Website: slack
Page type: stored-credit-cards
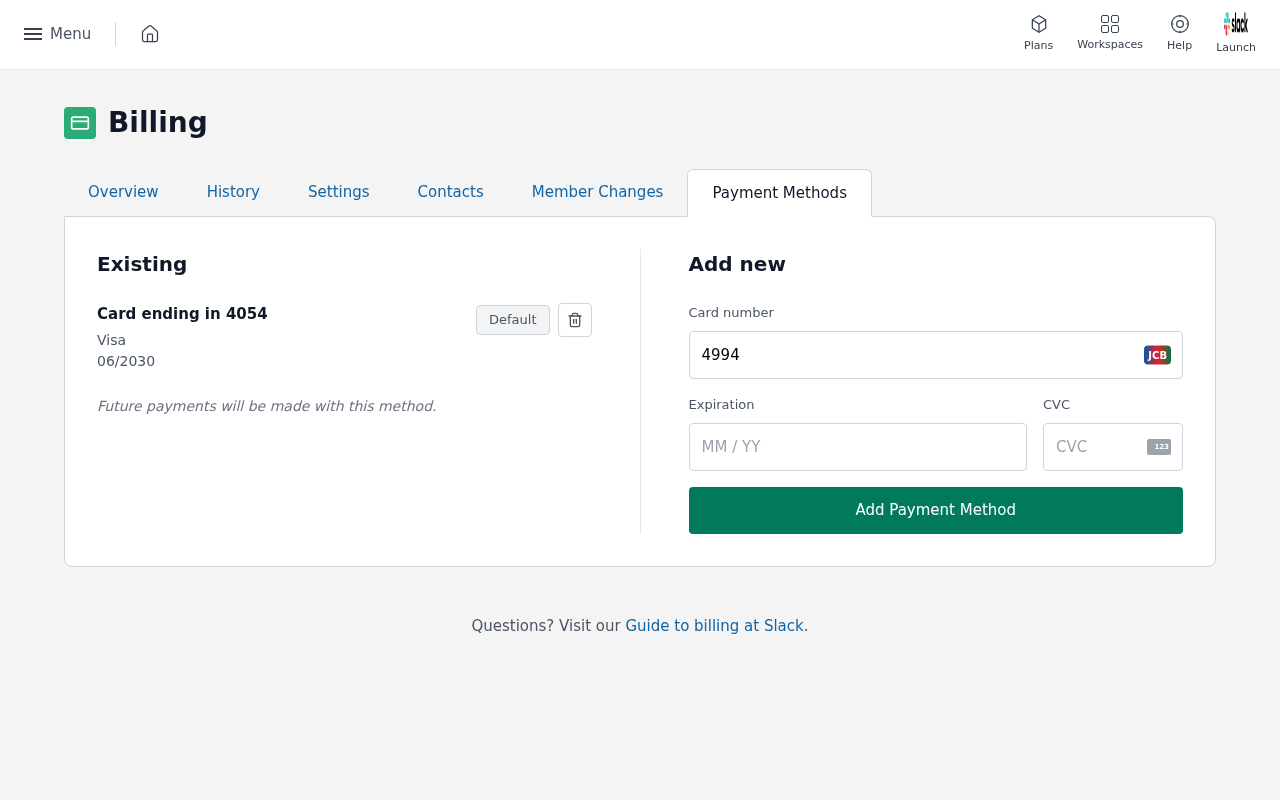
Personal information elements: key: PII_CARD_CVV
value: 520
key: PII_CARD_EXPIRY
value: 06/2030
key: PII_CARD_EXPIRY
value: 06/30
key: PII_CARD_LAST4
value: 4054
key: PII_CARD_NUMBER
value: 4994 3658 8587 4054
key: PII_CARD_TYPE
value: Visa